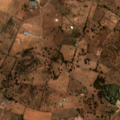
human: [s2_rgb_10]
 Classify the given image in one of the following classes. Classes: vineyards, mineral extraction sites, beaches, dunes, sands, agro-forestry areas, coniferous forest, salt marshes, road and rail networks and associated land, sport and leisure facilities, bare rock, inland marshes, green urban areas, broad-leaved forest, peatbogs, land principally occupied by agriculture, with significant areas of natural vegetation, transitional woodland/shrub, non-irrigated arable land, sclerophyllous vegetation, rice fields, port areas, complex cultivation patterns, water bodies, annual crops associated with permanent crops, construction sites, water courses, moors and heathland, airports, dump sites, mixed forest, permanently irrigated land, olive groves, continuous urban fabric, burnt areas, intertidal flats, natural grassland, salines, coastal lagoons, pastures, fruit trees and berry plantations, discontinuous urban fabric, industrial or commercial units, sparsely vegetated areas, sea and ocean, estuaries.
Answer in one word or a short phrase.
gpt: continuous urban fabric, olive groves, complex cultivation patterns